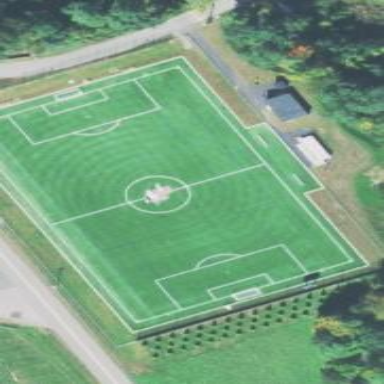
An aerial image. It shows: Soccer pitch designated for leisure and sports activities.